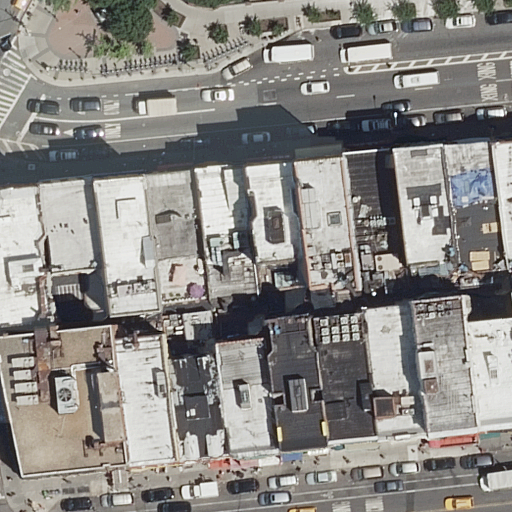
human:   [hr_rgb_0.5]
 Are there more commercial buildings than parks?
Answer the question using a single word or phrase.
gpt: no

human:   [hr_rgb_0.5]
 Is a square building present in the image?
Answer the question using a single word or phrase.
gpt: no

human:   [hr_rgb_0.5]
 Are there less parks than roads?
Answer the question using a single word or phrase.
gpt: yes

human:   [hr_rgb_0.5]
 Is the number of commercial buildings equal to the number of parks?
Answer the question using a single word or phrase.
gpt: no

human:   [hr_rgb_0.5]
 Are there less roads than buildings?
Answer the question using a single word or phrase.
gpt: yes

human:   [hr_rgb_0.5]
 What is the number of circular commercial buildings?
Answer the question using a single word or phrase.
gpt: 0

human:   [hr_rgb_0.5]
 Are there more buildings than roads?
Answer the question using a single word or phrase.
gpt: yes

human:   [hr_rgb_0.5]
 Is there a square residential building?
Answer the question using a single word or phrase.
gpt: no

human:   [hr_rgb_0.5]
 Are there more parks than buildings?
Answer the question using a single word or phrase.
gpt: no

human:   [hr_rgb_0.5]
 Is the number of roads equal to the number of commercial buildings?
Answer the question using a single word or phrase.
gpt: no

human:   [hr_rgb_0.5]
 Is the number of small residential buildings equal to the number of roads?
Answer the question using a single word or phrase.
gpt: no

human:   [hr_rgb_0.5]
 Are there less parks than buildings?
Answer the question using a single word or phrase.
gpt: yes

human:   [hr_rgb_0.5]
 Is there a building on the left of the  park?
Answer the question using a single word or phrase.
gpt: yes

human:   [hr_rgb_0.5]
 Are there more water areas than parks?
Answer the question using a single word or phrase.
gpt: no

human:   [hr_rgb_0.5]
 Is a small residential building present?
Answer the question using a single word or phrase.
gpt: yes

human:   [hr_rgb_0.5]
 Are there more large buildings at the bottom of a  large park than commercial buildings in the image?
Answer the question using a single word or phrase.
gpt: no

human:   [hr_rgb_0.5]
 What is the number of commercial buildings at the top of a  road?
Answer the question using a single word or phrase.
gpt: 0

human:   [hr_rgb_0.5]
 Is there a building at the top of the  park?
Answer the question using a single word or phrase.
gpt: no

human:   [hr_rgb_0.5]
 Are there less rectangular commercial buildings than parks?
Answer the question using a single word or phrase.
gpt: yes

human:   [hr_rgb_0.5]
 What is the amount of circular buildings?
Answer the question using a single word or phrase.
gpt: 0

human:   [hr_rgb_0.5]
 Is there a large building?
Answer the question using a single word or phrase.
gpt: yes

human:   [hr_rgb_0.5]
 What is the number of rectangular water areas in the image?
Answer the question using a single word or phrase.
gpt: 0

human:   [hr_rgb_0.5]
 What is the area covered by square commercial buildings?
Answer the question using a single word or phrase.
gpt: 0m2

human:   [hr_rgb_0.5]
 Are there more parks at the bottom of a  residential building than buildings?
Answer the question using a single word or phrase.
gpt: no

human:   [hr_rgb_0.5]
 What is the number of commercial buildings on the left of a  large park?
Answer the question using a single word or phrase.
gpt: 0

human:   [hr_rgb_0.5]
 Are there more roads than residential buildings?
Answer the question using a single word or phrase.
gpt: no

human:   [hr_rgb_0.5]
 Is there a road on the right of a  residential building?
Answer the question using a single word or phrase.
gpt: yes

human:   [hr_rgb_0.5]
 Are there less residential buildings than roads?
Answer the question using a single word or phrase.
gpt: no

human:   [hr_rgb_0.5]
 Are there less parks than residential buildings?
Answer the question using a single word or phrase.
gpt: yes

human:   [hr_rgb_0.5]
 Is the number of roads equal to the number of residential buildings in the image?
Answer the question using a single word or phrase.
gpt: no

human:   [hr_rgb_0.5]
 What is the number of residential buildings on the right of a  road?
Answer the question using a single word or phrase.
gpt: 19

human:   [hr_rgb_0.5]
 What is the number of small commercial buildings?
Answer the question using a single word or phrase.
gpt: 0

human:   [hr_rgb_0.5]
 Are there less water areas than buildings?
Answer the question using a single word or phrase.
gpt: yes

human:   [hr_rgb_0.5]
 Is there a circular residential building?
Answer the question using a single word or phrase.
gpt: no

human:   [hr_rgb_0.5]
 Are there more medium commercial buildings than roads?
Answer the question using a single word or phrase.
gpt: no

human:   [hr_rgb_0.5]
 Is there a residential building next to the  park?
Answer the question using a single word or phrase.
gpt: yes

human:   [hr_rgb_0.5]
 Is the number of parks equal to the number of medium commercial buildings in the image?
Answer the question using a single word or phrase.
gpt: no